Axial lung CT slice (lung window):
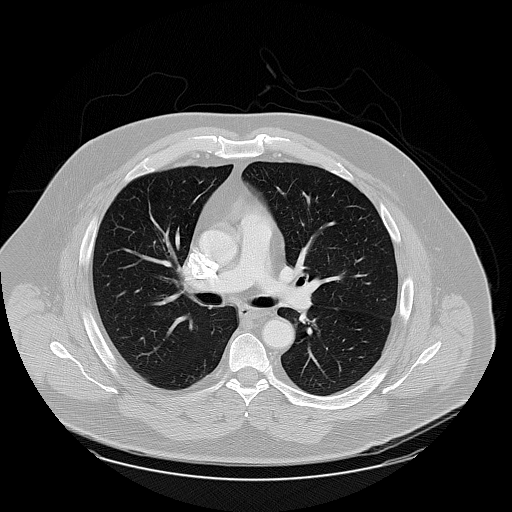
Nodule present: no